Interaction volume radius: 5 \u00c5
Interaction volume height: 25 \u00c5
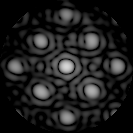
Disorder parameter: 0.1447